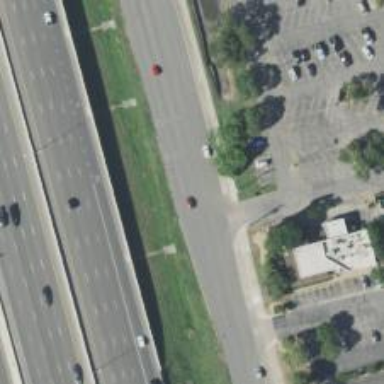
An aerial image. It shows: Secondary road with asphalt surface and frontage road.